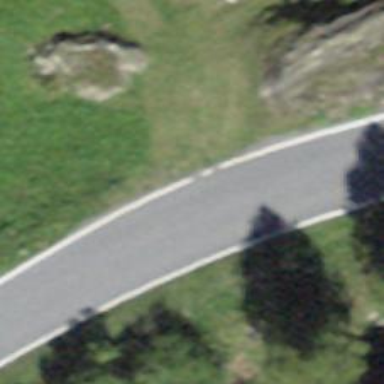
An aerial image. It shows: Intermediate difficulty tertiary road with asphalt surface. It is nordic skiing track groomed for classic and skating.